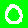
Digit: 0